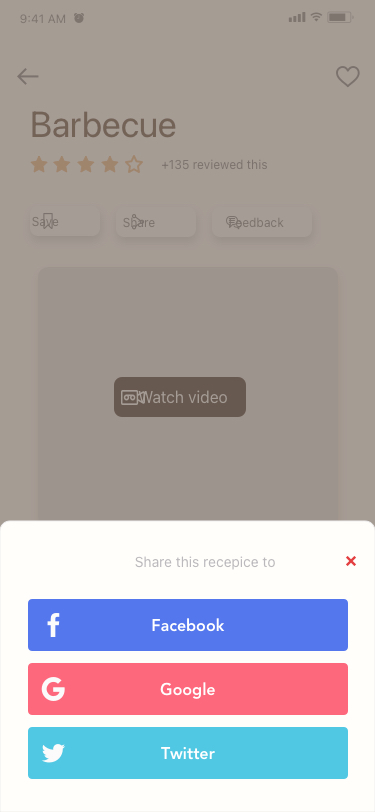
Text in this UI design:
Barbecue
Need to buy
Similar recipes
"A marinade guaranteed to make your
 chicken breasts tender and juicy! This
 one has a little bit of everything in just
 the right proportions."
Facebook
Google
Twitter